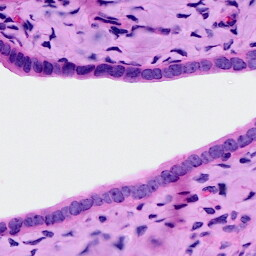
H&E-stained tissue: Ovarian